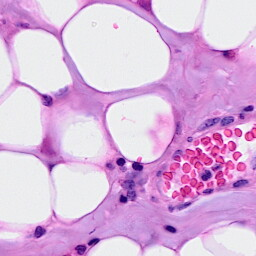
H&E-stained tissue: Breast